Question: Count the number of objects in the diagram.
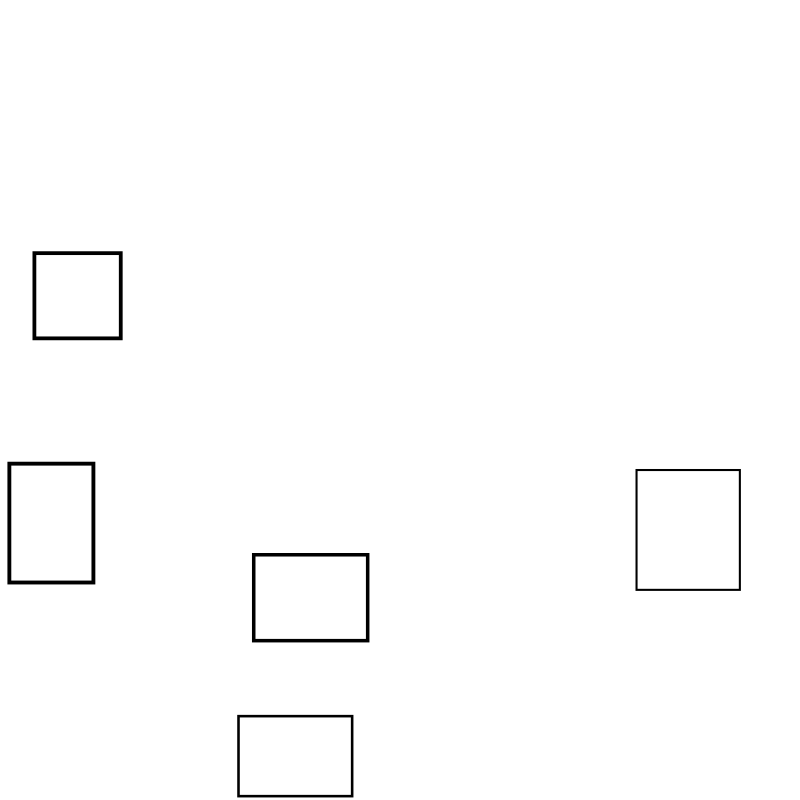
Answer: 5